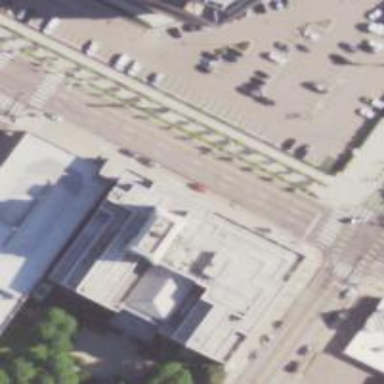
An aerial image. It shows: Pedestrian road.